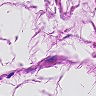
Metastatic tissue present: no